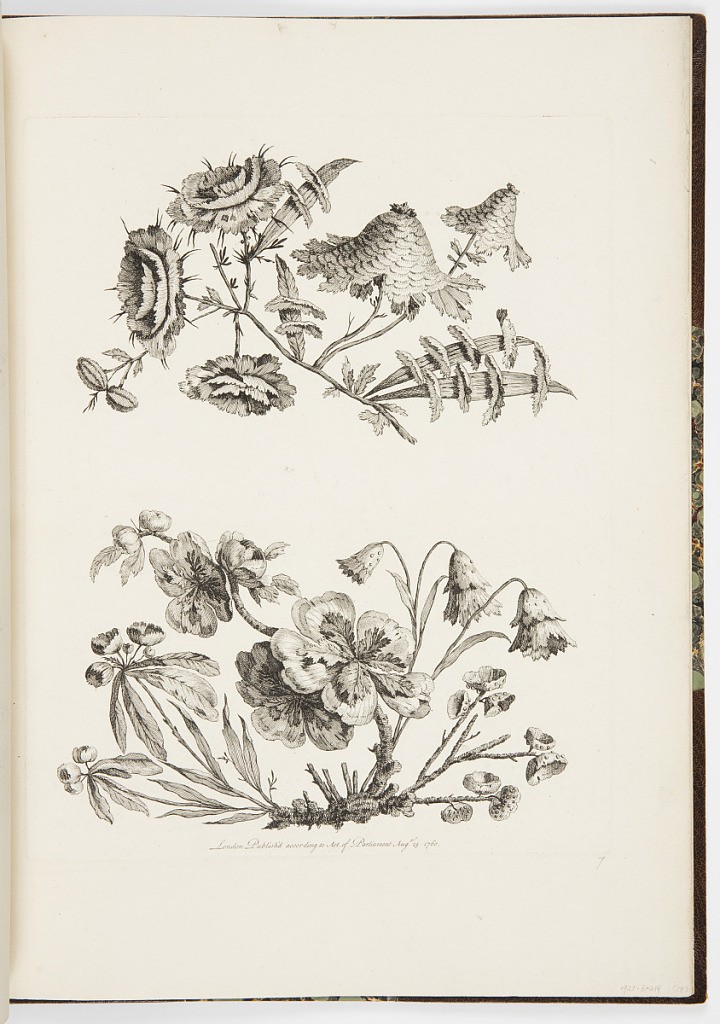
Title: Designs for Chinoiserie Flowers
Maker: Jean-Baptiste Pillement, French, 1728–1808
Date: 1760
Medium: Etching on laid paper
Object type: Bound print
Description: Two designs for fantastical chinoiserie-style flowers, from a series of eight prints (including the title-page). The designs feature flowering sprigs with different types of flowers and leaves originating from shared and connected stems. The plate is dated.